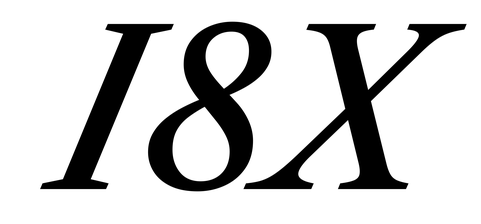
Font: LibreCaslonText-Italic_Medium_Italic